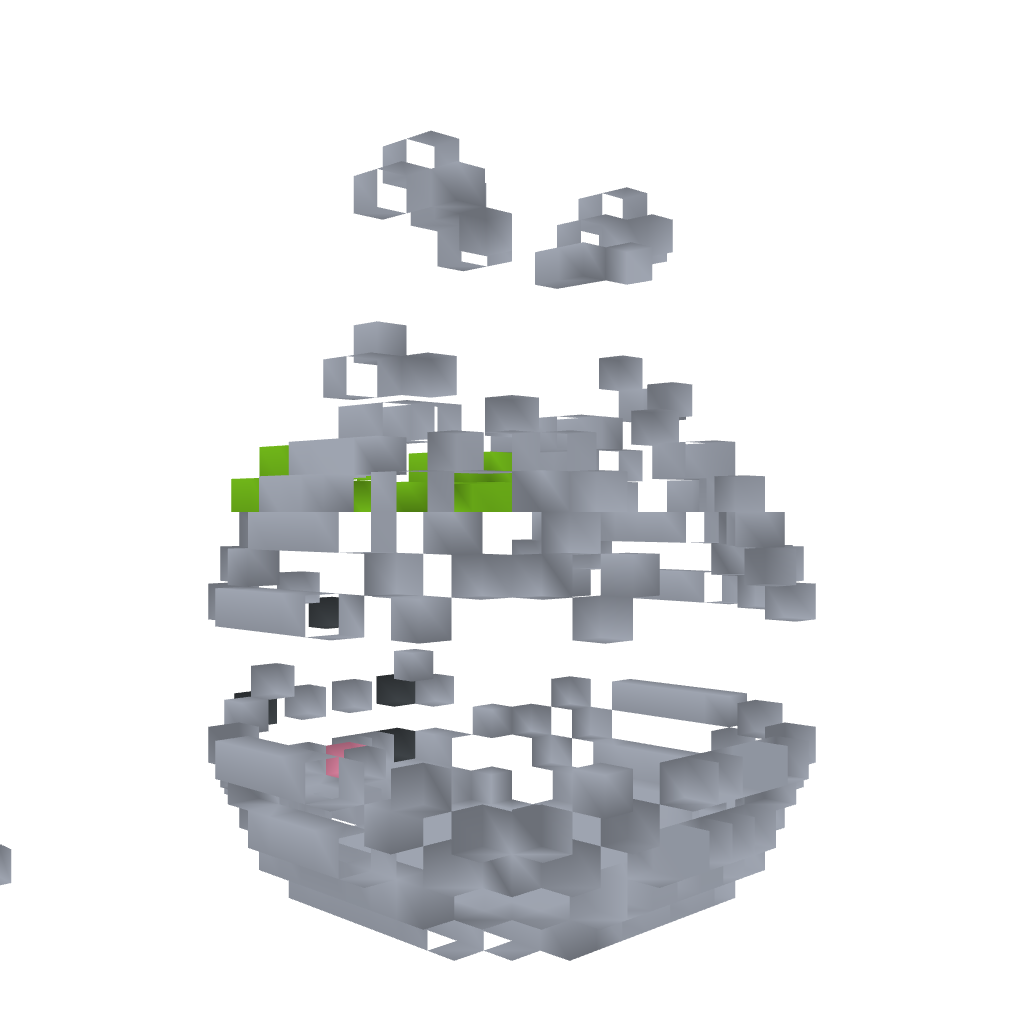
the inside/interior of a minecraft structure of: Cat Head - By Cybersneeze